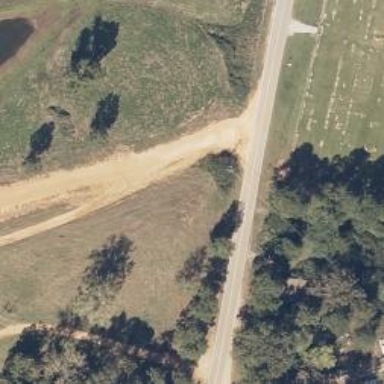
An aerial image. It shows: Tertiary road.